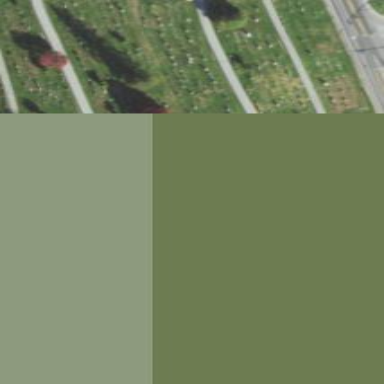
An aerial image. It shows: Cemetery with graves.